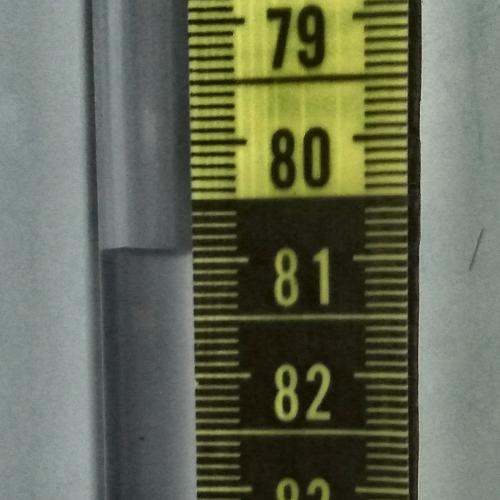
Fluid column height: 80.9 cm